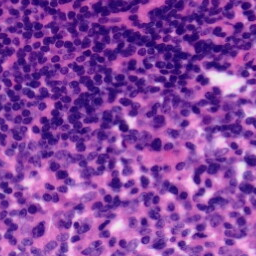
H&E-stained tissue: Tonsil